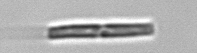
Label: pennate_Thalassionema